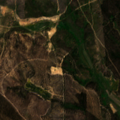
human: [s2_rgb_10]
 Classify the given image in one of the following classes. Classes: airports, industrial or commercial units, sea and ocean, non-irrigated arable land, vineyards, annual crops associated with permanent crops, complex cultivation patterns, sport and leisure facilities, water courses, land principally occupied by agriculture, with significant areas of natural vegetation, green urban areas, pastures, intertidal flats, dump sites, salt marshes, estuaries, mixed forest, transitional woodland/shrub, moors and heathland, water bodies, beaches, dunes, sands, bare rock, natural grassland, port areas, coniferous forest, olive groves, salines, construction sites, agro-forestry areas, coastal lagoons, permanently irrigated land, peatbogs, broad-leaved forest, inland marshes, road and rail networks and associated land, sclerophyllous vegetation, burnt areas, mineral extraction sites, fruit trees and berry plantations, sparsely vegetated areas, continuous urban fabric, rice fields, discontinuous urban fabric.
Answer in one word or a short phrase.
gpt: land principally occupied by agriculture, with significant areas of natural vegetation, broad-leaved forest, transitional woodland/shrub